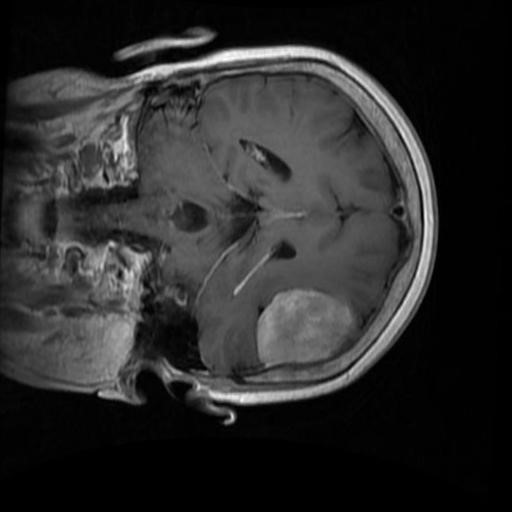
Label: brain_menin